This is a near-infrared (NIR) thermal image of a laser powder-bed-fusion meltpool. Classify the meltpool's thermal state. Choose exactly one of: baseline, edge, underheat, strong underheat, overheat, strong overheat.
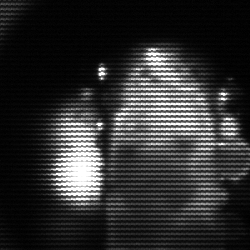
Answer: strong underheat